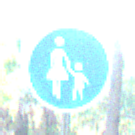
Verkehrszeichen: Gehweg
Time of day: MorningAfternoon
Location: Outdoor (Nature)
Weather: Clear
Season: NotSpecified
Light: Natural